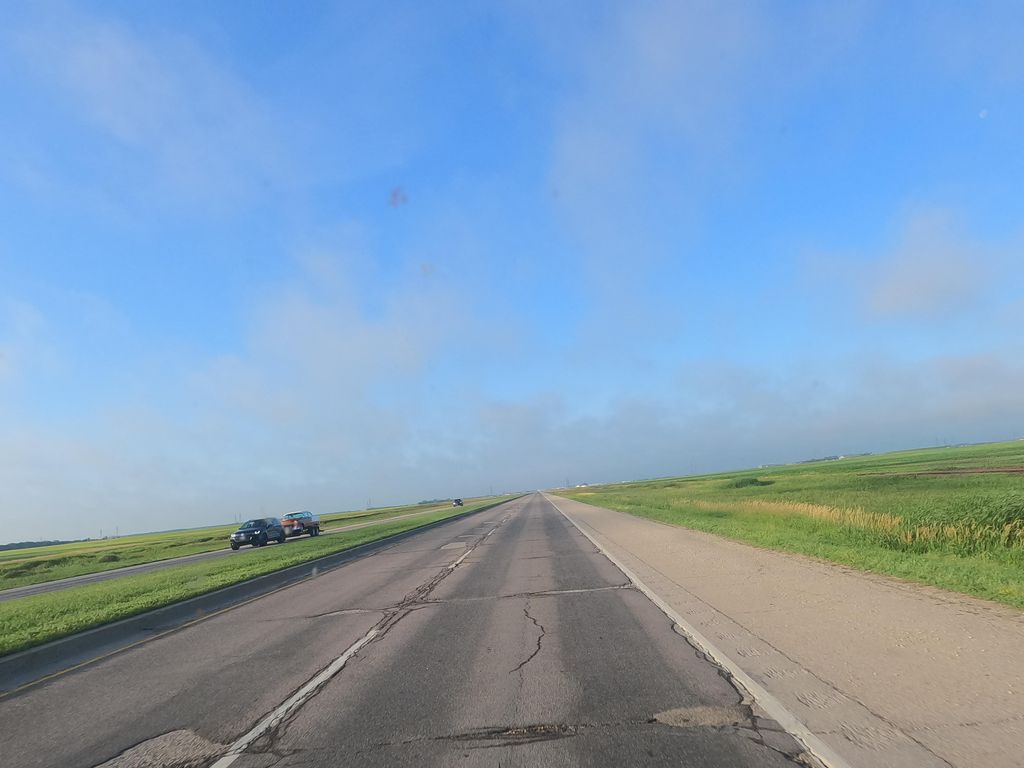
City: winnipeg